Field crop: tomato
Growth stage: 2
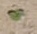
Species: solanum